Interaction volume radius: 5 \u00c5
Interaction volume height: 30 \u00c5
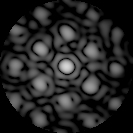
Disorder parameter: 0.4841